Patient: sex M, age 65
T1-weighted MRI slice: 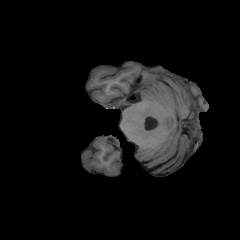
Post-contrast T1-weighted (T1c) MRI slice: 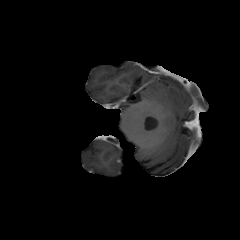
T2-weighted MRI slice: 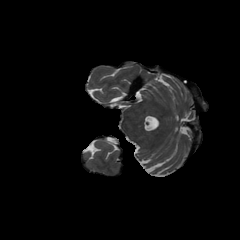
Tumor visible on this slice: no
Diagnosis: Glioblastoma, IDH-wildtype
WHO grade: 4